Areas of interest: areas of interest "Industrial"
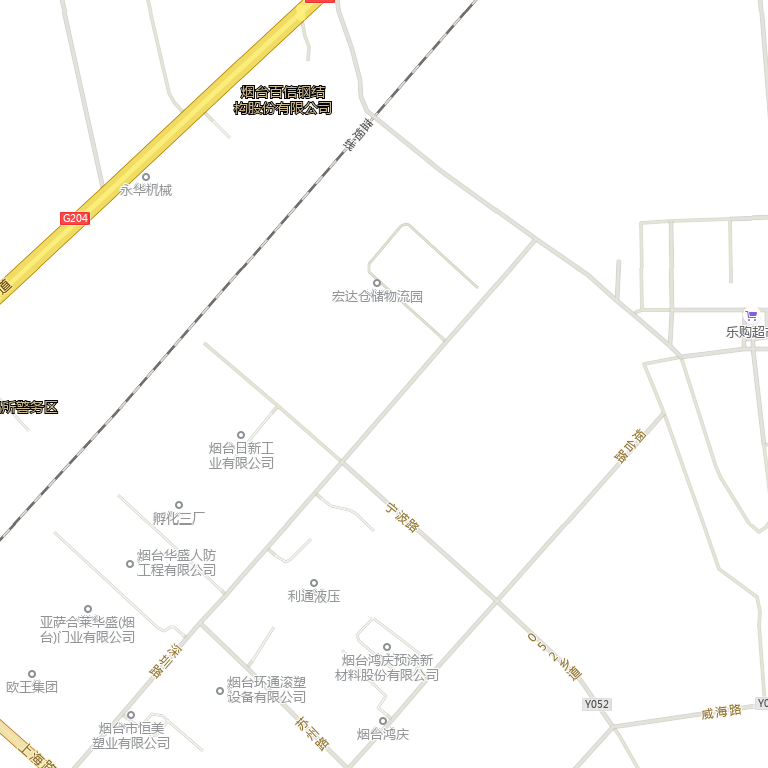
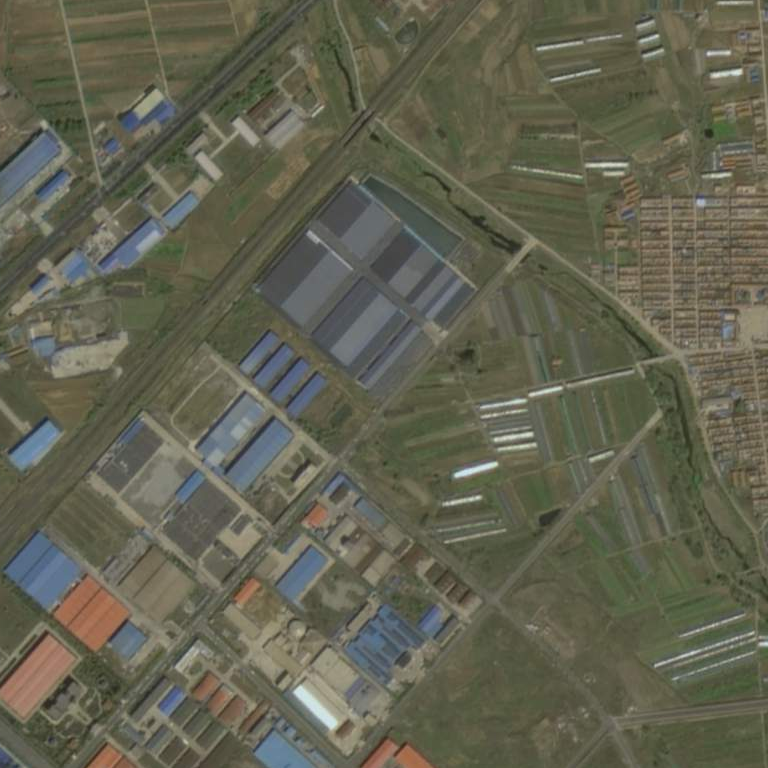